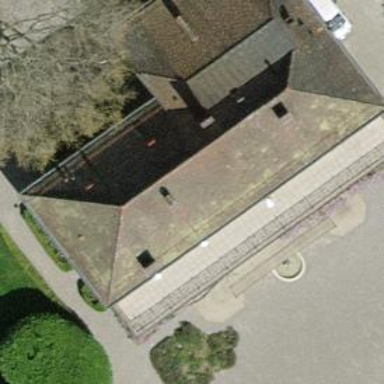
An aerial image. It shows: Library.